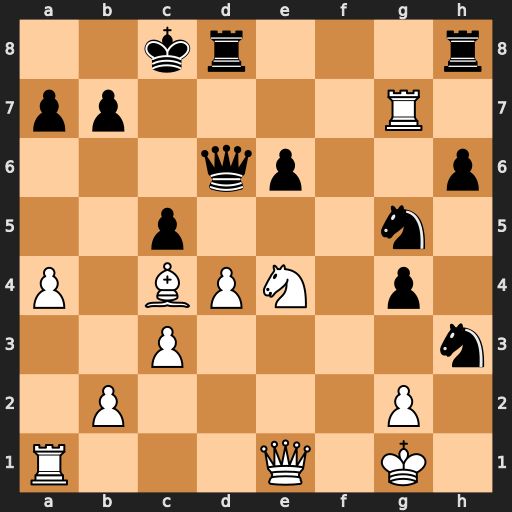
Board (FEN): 2kr3r/pp4R1/3qp2p/2p3n1/P1BPN1p1/2P4n/1P4P1/R3Q1K1
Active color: w
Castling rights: -
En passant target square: -
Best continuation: gxh3 Nf3+ Kf1